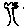
Label: tree